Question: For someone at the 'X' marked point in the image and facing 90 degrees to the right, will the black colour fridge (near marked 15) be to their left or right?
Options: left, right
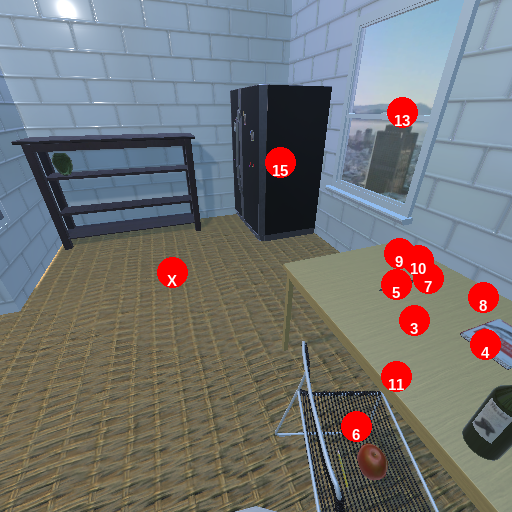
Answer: left